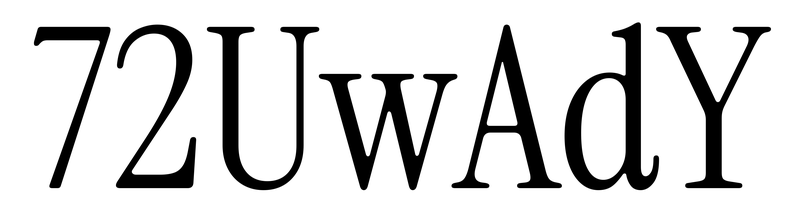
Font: InstrumentSerif-Regular